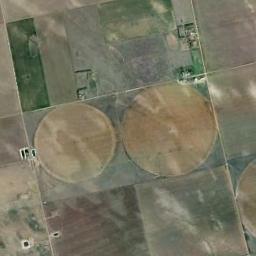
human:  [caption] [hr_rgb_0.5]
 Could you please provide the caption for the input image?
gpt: Two khaki circular farmlands are surrounded by some rectangular farmlands .

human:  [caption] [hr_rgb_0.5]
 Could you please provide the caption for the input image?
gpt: There are two large round green fields on the left .

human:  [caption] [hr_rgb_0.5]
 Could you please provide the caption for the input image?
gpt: There are some bare circle farmland and green square farmland .

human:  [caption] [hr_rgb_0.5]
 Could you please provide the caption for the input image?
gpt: Two tan circular farms of different sizes .

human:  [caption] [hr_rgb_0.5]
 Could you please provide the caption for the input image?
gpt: There are two yellow circular farmlands of different sizes .